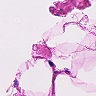
Metastatic tissue present: no